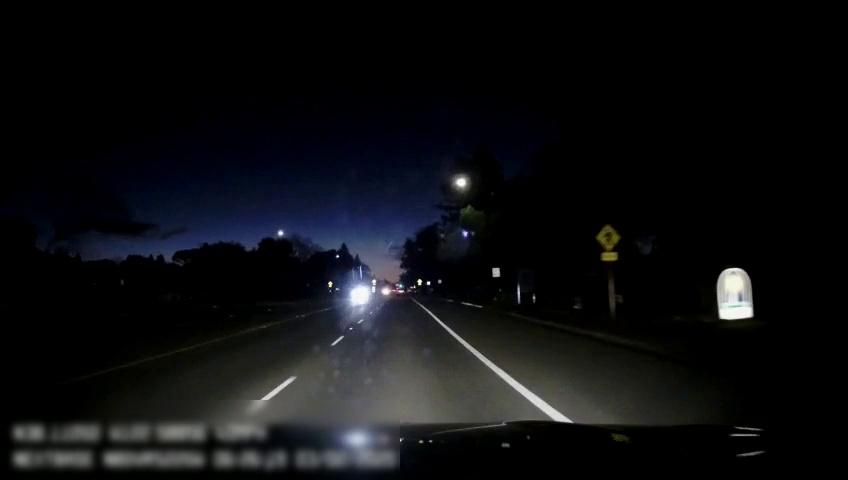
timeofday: Night
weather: Cloudy
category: Drivable Space
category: Lanes | Current Lane
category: Lanes | Current Lane
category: Lanes | Alternate Lane
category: Traffic | Signs
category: Traffic | Signs
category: Traffic | Signs